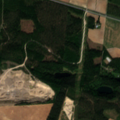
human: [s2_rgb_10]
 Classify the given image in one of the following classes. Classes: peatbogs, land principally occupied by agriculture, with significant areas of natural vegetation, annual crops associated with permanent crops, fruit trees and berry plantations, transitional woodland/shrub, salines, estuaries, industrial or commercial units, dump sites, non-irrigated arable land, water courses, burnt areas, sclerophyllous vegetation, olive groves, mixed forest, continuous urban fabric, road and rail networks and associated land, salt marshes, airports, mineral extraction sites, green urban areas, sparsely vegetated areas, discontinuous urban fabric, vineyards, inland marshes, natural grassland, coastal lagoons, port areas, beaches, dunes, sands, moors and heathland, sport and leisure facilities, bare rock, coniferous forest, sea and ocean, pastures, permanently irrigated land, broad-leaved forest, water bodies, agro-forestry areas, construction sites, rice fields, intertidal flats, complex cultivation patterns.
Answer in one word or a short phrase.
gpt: mineral extraction sites, non-irrigated arable land, land principally occupied by agriculture, with significant areas of natural vegetation, coniferous forest, mixed forest